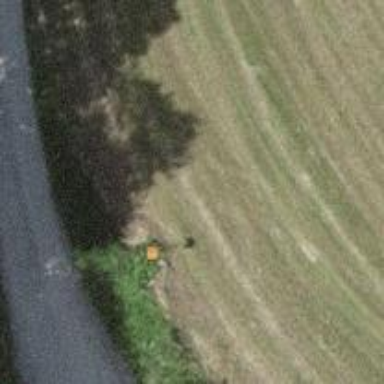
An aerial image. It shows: Orange aerial marker attached to support pole.